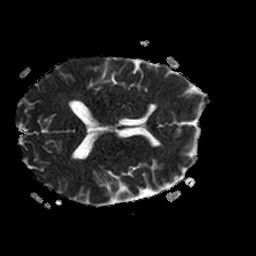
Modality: ADC
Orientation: axial
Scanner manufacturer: philips
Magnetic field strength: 1.5 T
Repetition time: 3.391 s
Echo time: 0.06922 s